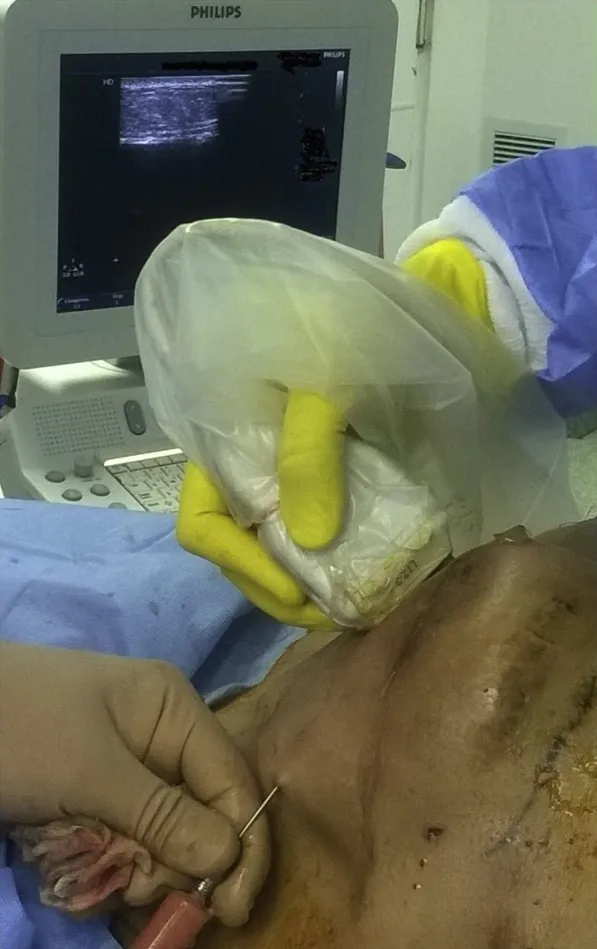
Ultrasound guided lipofilling.
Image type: medical_photograph (other_medical_photograph)